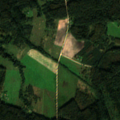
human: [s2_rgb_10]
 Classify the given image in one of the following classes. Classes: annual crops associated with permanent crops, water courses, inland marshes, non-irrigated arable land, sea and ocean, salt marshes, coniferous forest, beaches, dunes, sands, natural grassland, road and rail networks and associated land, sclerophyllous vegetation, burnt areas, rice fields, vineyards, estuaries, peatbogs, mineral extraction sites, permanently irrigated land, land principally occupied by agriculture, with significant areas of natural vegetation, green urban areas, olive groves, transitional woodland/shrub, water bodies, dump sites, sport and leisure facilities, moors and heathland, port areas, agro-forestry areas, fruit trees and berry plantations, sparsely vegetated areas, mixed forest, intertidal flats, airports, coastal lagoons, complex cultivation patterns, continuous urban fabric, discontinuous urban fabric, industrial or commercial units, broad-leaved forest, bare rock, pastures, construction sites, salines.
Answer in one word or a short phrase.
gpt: complex cultivation patterns, land principally occupied by agriculture, with significant areas of natural vegetation, coniferous forest, transitional woodland/shrub